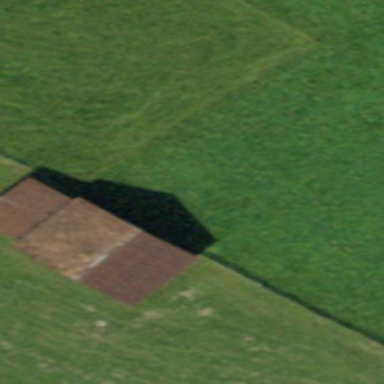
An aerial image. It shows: Rural barn.